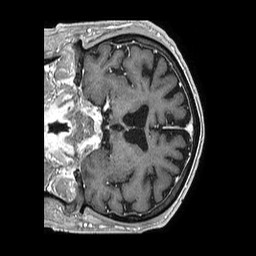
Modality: T1w
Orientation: coronal
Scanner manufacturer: philips
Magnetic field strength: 1.5 T
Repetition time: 0.007757 s
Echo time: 0.003601 s